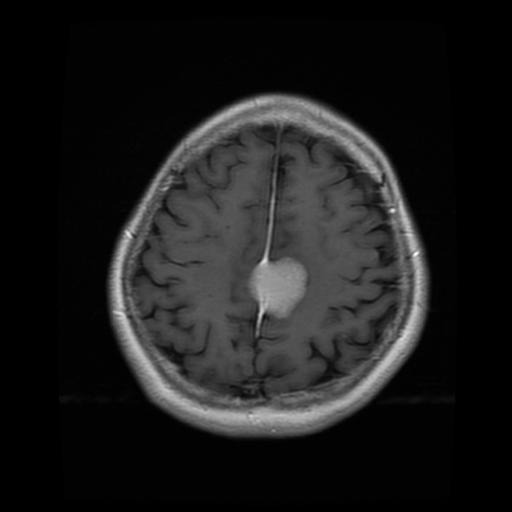
Label: meningioma